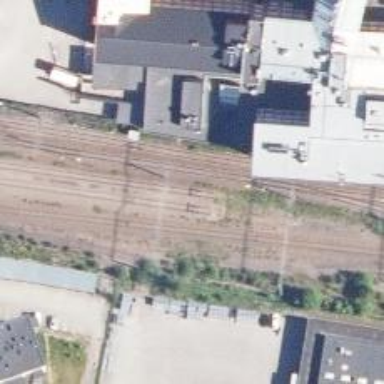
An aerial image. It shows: Railway yard with electrified contact lines.